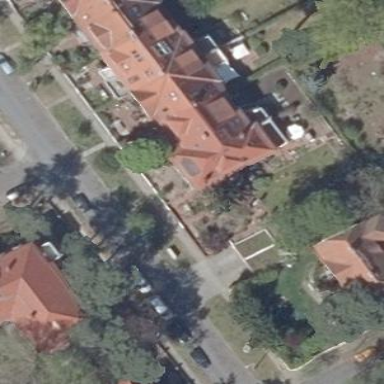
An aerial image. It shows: Hipped-roof terrace building.